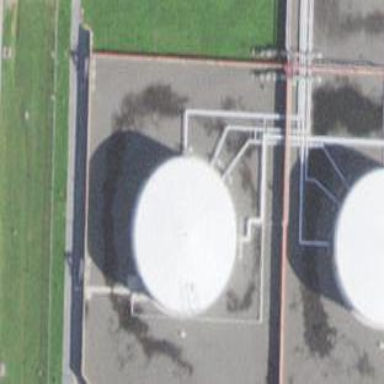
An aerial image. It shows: Storage tank which is man-made.